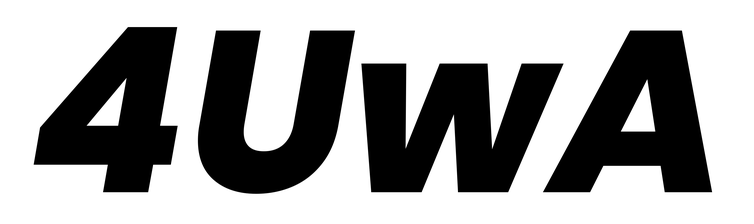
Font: Poppins-ExtraBoldItalic